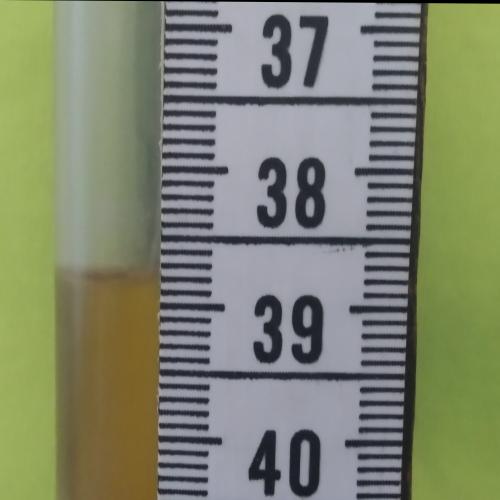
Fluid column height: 38.8 cm